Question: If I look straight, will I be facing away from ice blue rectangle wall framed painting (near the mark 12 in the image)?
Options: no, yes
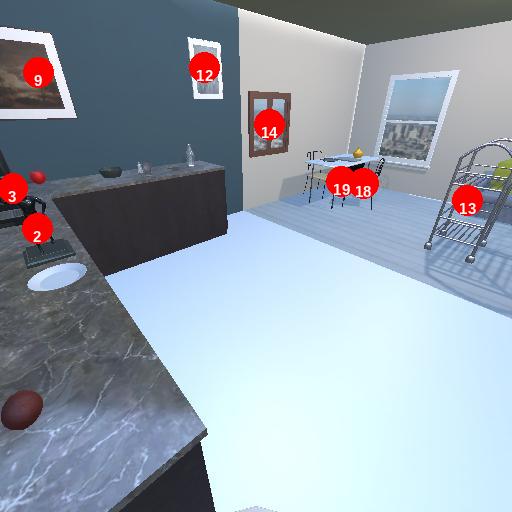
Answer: no